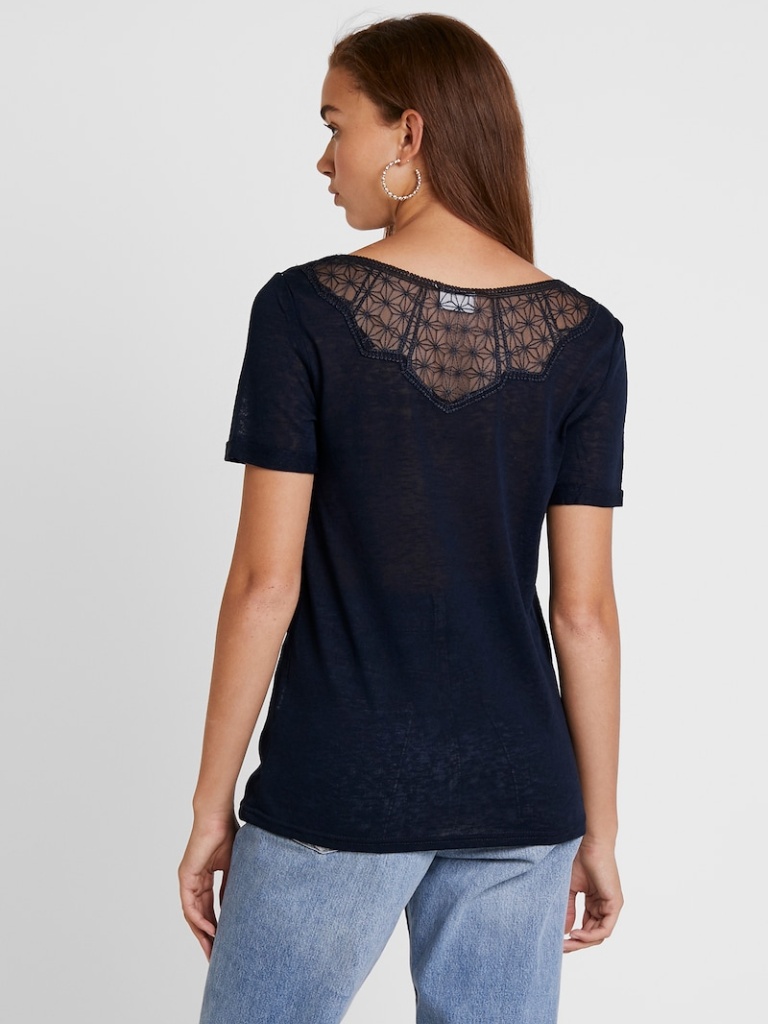
cotton relaxed short sleeve hip length Untucked scoop t-shirt